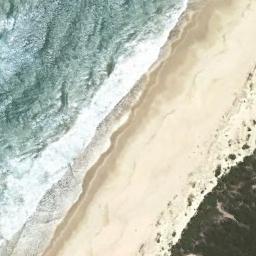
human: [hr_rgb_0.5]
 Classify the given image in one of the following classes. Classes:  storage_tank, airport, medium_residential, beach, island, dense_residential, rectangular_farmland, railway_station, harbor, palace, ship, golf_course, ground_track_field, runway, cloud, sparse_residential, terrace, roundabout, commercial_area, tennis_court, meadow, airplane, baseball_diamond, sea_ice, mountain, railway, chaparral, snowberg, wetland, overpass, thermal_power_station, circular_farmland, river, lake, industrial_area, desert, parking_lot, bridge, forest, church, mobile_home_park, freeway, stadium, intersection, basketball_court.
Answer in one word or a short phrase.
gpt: beach